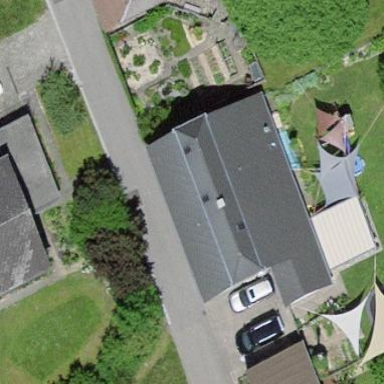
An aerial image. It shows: Residential building.